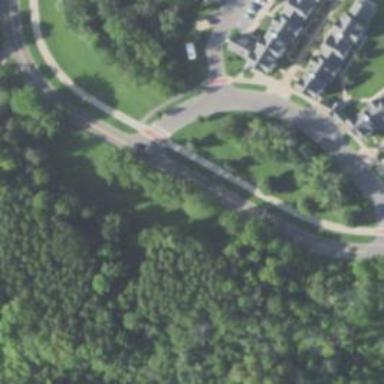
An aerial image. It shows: Marked crossing on footway.